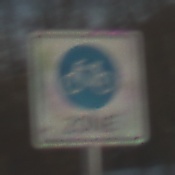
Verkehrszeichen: BeginnFahrradzone
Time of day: MorningAfternoon
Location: Outdoor (Suburban)
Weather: PartlyCloudy
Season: NotSpecified
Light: Natural